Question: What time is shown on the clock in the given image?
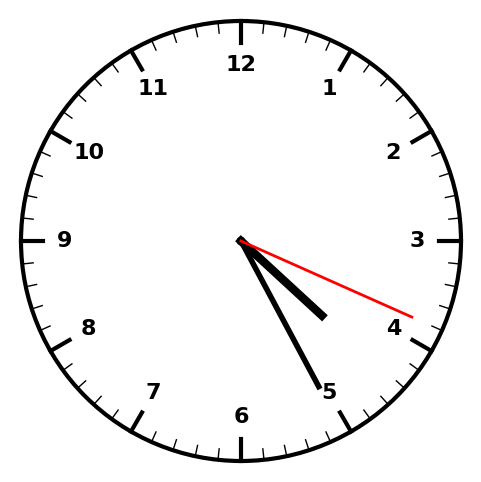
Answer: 04:25:19